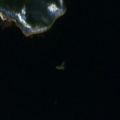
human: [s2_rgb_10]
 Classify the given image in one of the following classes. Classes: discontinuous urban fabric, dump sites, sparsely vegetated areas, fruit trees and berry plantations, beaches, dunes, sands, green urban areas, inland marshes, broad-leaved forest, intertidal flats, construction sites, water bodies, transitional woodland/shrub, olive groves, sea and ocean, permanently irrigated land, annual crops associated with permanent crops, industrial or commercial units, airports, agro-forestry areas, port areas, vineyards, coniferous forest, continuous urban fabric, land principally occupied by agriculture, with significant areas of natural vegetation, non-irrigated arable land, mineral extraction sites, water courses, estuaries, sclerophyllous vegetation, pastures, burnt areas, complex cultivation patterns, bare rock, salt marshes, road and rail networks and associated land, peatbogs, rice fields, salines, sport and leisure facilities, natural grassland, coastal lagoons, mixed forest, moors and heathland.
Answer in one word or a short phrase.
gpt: coniferous forest, water bodies